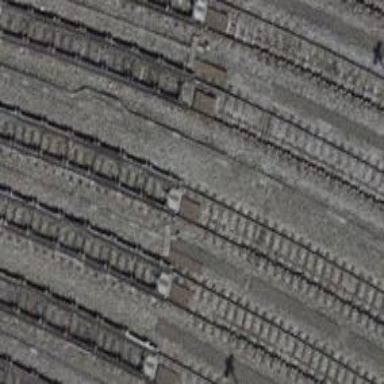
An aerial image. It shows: Railway yard with one track. The yard has beam retarder.